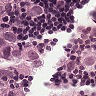
Metastatic tissue present: yes